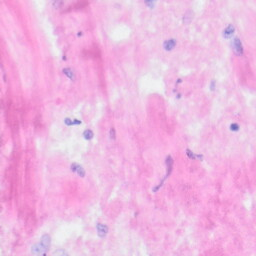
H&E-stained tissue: Kidney